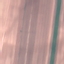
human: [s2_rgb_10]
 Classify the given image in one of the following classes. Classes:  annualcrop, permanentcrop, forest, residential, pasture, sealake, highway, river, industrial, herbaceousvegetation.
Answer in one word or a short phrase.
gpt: AnnualCrop